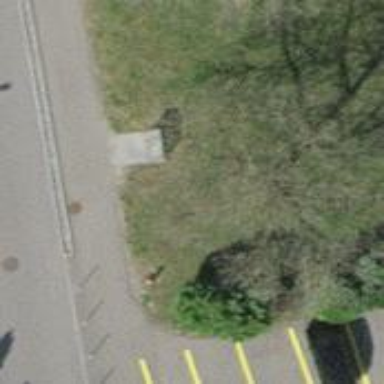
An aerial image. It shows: Street cabinet.